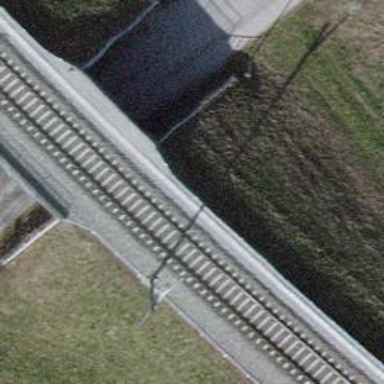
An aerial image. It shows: Bridge over electrified railway with contact line.